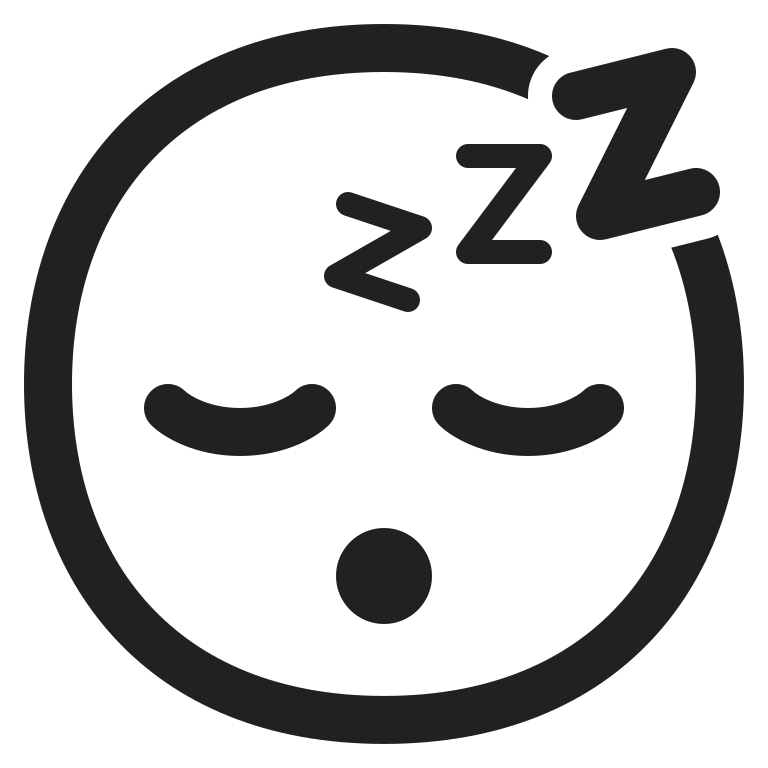
sleeping face high contrast